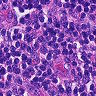
Metastatic tissue present: no